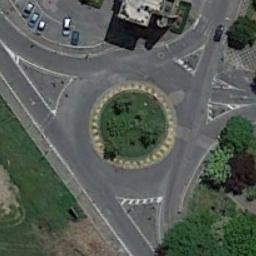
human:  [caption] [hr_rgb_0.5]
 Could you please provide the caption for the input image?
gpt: There are some cars beside the roundabout .

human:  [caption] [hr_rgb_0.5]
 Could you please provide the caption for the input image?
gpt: The roundabout connects some roads and a lawn is in the middle of the roundabout .

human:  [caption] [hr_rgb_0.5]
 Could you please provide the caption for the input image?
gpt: The roundabout is on the grass next to trees .

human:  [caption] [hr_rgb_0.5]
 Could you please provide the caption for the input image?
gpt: There is a building and some trees and a large lawn around the roundabout, And many cars are parked in the open space by the roundabout .

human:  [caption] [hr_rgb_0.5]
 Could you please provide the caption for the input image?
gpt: There are some green bushes near the roundabout .